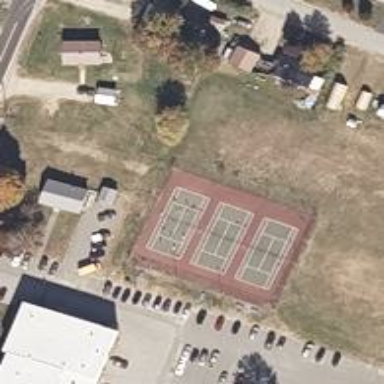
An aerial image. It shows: Tennis court on pitch.